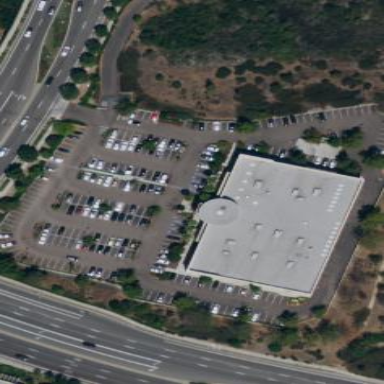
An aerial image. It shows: Building used as fitness center.